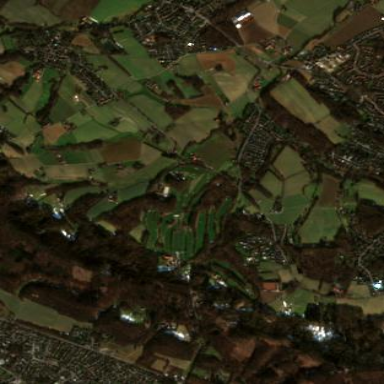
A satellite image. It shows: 18-hole golf course with driving range and putting green. Adjacent to the golf course is restaurant.